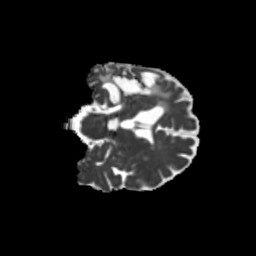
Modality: MD
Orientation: coronal
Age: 53
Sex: male
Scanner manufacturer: siemens
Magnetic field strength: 3 T
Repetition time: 5.25 s
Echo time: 0.08 s